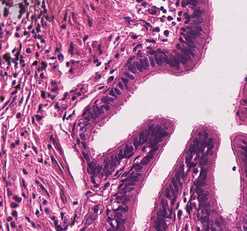
Tumor epithelial tissue: yes
Tumor-associated stroma tissue: yes
Normal tissue: no